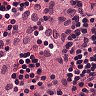
Metastatic tissue present: no